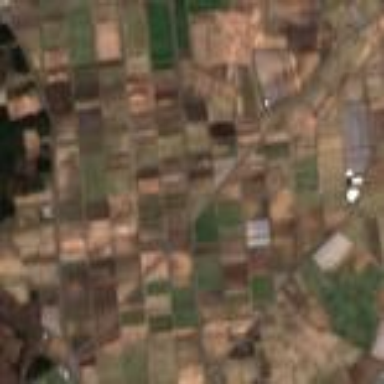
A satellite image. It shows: Farmland with rice crops growing. The produce is rice.